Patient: sex M, age 52
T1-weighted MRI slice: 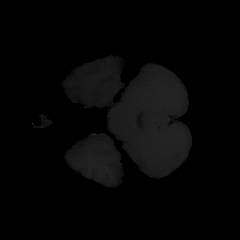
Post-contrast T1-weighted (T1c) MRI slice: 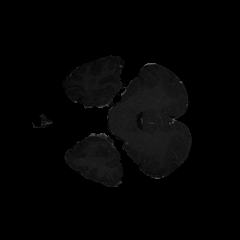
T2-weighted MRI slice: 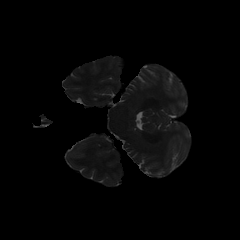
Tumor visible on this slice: no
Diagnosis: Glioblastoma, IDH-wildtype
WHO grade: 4